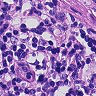
Metastatic tissue present: yes